Interaction volume radius: 5 \u00c5
Interaction volume height: 10 \u00c5
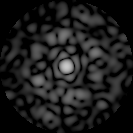
Disorder parameter: 0.8254